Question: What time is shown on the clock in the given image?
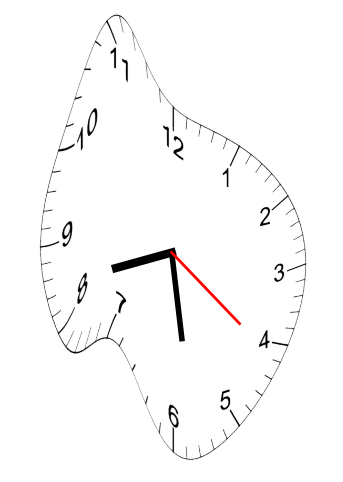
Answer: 08:28:21